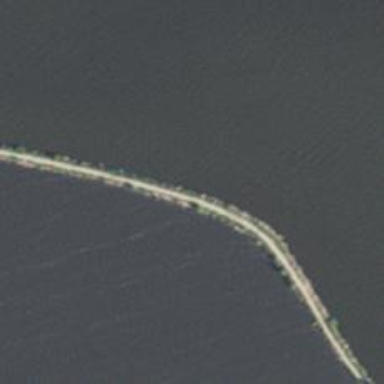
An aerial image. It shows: Breakwater structure.